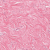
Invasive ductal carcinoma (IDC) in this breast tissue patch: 0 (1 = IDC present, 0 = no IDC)